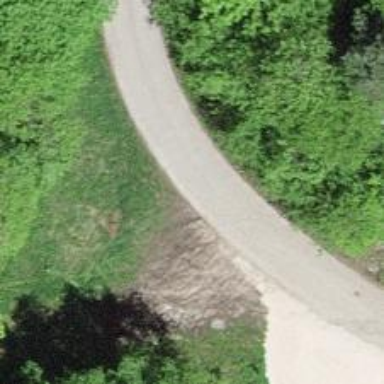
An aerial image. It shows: Unclassified road with grade1 track type.